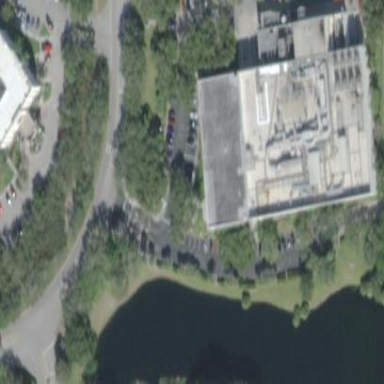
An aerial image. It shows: Industrial building.